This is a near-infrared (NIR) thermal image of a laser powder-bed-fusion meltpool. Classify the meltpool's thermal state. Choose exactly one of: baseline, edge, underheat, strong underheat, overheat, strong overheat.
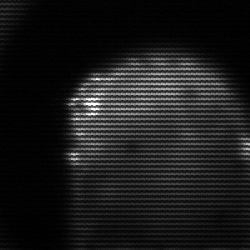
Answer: edge